Question: This is a continuation of my previous question <URL> Let me explain the real scenario as what I am looking for and why....
Suppose I have a table as under
'''
Declare @t table(Number Int)
Insert Into @t Values(10),(20),(30),(40),(18)
Number
10
20
30
40
18
'''
and I need to look for a number say 35 (or closest).
'''
Declare @NumberToLookfor = 35
'''
Now the search will happen based on the weight of combination for two pairs. Let me explain.
'''
10+20 = 30
10+30 = 40
10+40 = 50
10+18 = 28
20 + 30 = 50
20 + 40 = 60
20 + 18 = 38
30 + 40 = 70
30 + 18 = 48
40 + 18 = 58
'''
so we can figure out that the weight of any two numbers are teh candidates here e.g. (10,20), (10,30)...(40,18)
Once we get that, the first 3 closest pairs will be (20,18), (10,20) , (10,30) in this case. Because teh dirtance between 35 and 38 (20+18) is 3 whichle it is 5 for the other pairs (10,20) , (10,30).
I think that the explanation is clear to understand what I am looking for.(If not please let me know)
What is the most efficient way of doing so?
My attempt
'''
Declare @t table(Number Int)
Insert Into @t Values(10),(20),(30),(40),(18)
;WITH Cte1 (Number,Ids,TotalWeight) AS
(
SELECT Number
, ',' + CAST(Number AS VARCHAR(MAX))
,CAST(Number AS INT)
FROM @t
UNION ALL
SELECT p.Number
,c.Ids + ',' + CAST(p.Number AS VARCHAR(MAX))
,CAST(c.TotalWeight + p.Number AS INT)
FROM @t AS p JOIN Cte1 c ON p.Number < c.Number
),Cte2 AS(
SELECT
*
,DENSE_RANK() OVER(ORDER BY ABS(TotalWeight - 35)) [rank]
FROM Cte1
WHERE (LEN(Ids) - LEN(REPLACE(Ids, ',', '')))/LEN(',') = 2
)
select *
from Cte2 where [rank] <= 2
'''
It works.

But if the values grows very big say more than 50 or so, then it becomes very very in efficient. Because in the first CTE , I am finding out the full permutation and in the second Cte choosing those values where only two elements participated.
so when the value grows big, the first Cte behaves very very slowly.
Is there any other way of doing so even for big tables.
DDL provided
'''
Declare @t table(Number Int)
Insert Into @t Values
(1),(2),(3),(4),(5),(6),(7),(8),(9),(10),(11),(12),(13),(14),(15),(16),(17),(18),(19),(20),
(21),(22),(23),(24),(25),(26),(27),(28),(29),(30),(31),(32),(33),(34),(35),(36),(37),(38),(39),(40),
(41),(42),(43),(44),(45),(46),(47),(48),(49),(50),(51),(52),(53),(54),(55),(56),(57),(58),(59),(60),
(61),(62),(63),(64),(65),(66),(67),(68),(69),(70),(71),(72),(73),(74),(75),(76),(77),(78),(79),(80),
(81),(82),(83),(84),(85),(86),(87),(88),(89),(90),(91),(92),(93),(94),(95),(96),(97),(98),(99),(100)
'''
Many thanks in advance
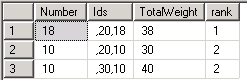
Answer: To generically solve for pairs, triplets etc using the brute force method for very small sets, this may work. Update the number in the two indicated locations.
'''
Declare @t table(Number Int)
Insert Into @t Values(10),(20),(30),(40),(18)
;WITH Cte1 (Counter,Number,Ids,TotalWeight) AS
(
SELECT 1,Number
, ',' + CAST(Number AS VARCHAR(MAX))
,CAST(Number AS INT)
FROM @t
UNION ALL
SELECT c.Counter+1,p.Number
,c.Ids + ',' + CAST(p.Number AS VARCHAR(MAX))
,CAST(c.TotalWeight + p.Number AS INT)
FROM @t AS p JOIN Cte1 c ON p.Number < c.Number
WHERE c.Counter < 2 --<<** we need only up to 2 numbers
),Cte2 AS(
SELECT
*
,DENSE_RANK() OVER(ORDER BY ABS(TotalWeight - 35)) [rank]
FROM Cte1
WHERE Counter = 2 --<<** use only the pairs
)
select *
from Cte2 where [rank] <= 2
'''